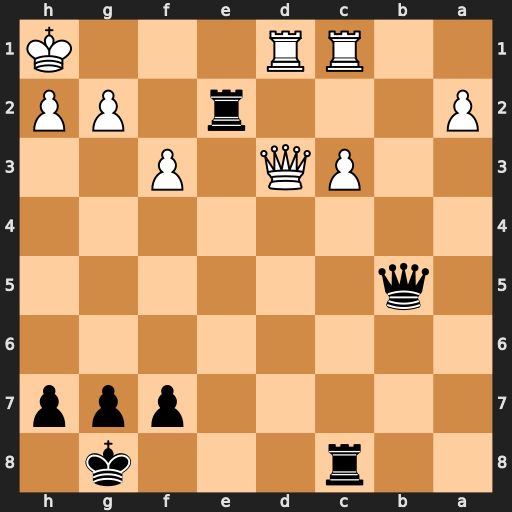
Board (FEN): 2r3k1/5ppp/8/1q6/8/2PQ1P2/P3r1PP/2RR3K
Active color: b
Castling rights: -
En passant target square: -
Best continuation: Re1+ Rxe1 Qxd3